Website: walmart
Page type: address-validator
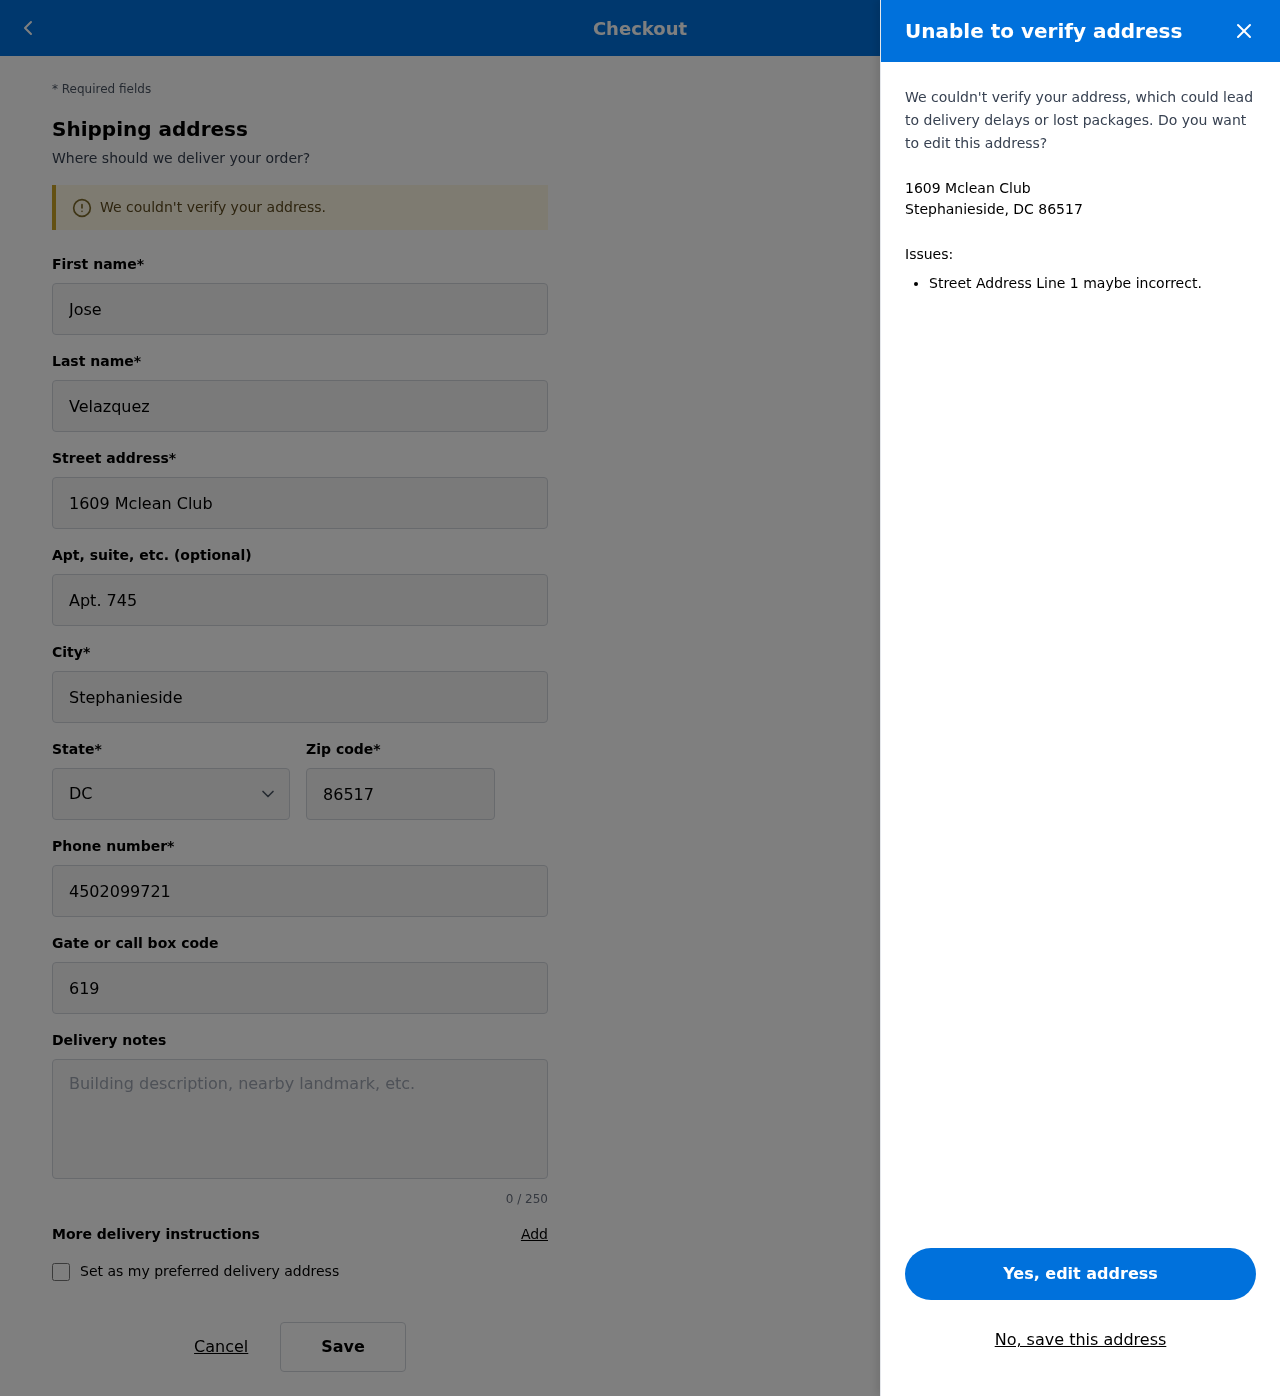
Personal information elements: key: PII_CITY_STATE_ZIP
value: Stephanieside, DC 86517
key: PII_STATE_ABBR
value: DC
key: PII_STREET
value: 1609 Mclean Club
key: PII_FIRSTNAME
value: Jose
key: PII_LASTNAME
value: Velazquez
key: PII_STREET2
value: Apt. 745
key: PII_CITY
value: Stephanieside
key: PII_POSTCODE
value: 86517
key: PII_PHONE
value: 4502099721
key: PII_SECURITY_CODE
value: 619